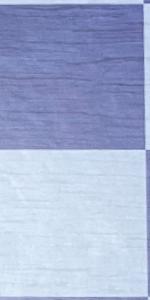
Label: Empty